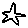
Label: star